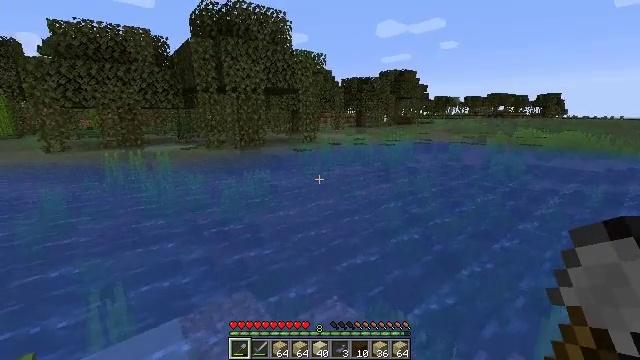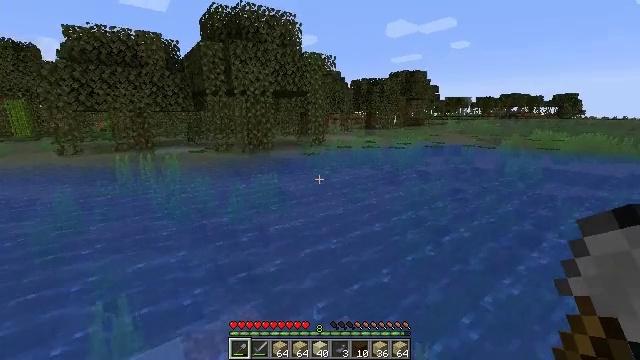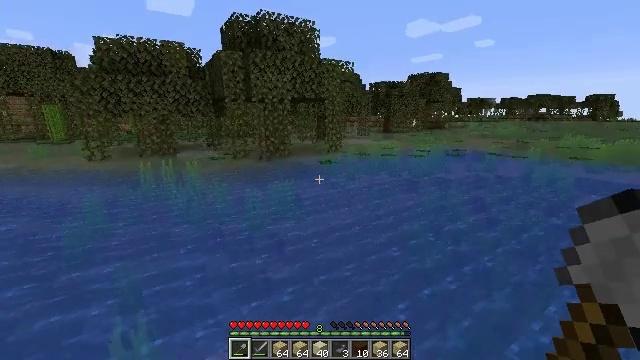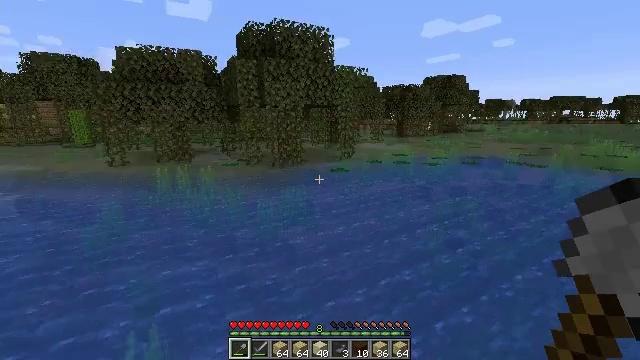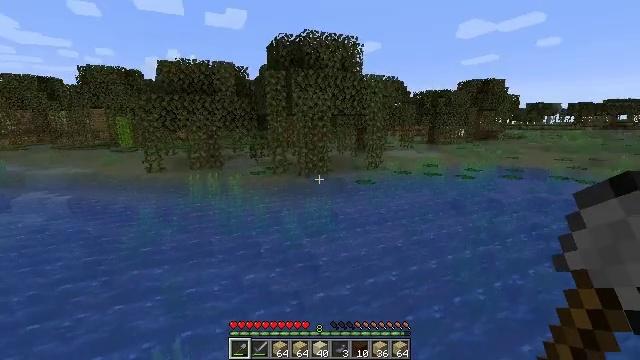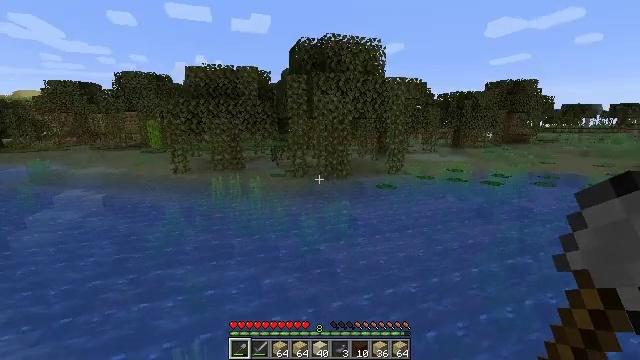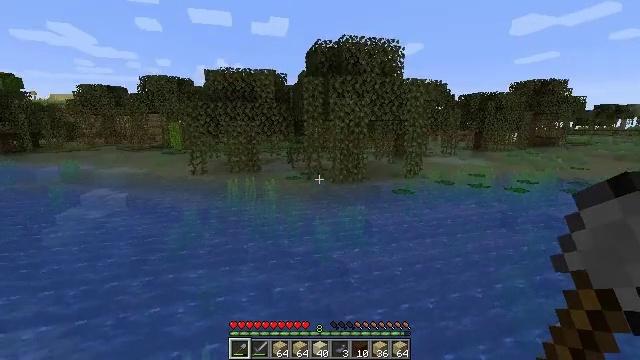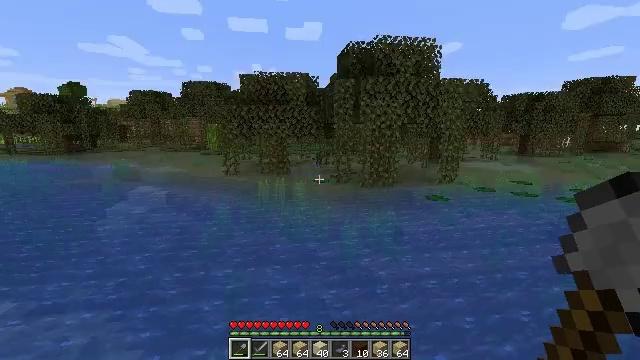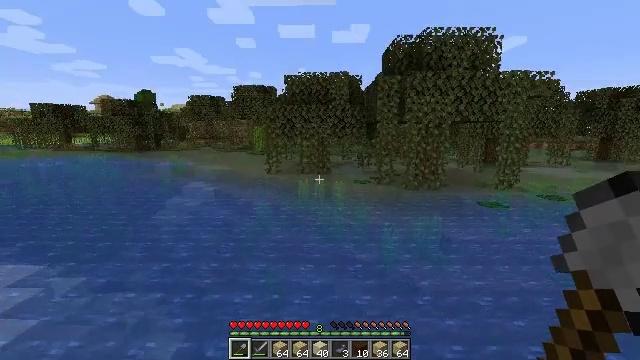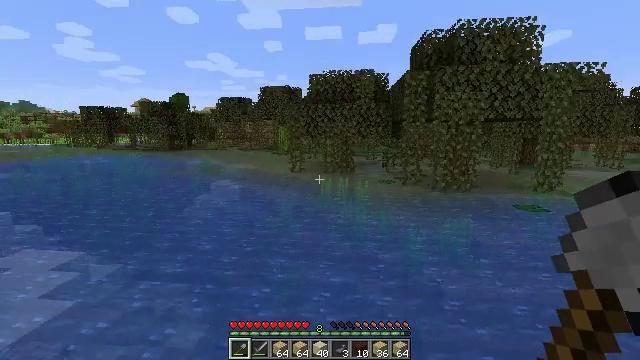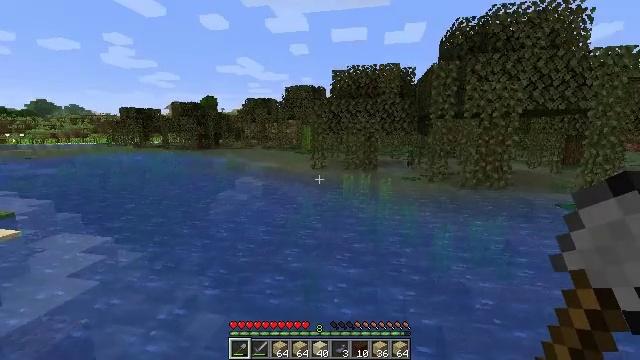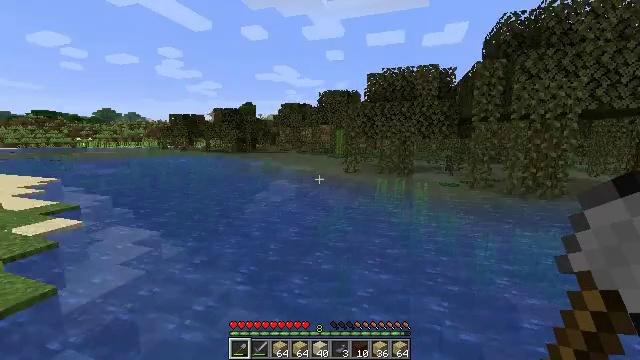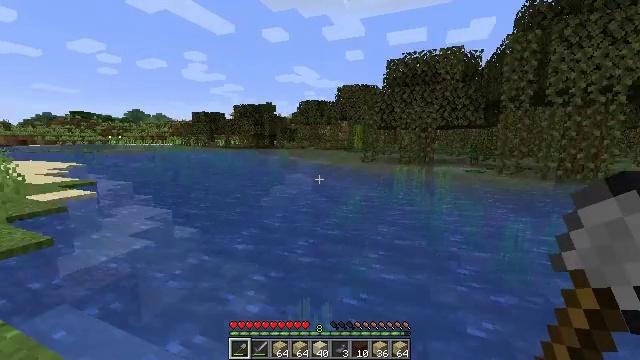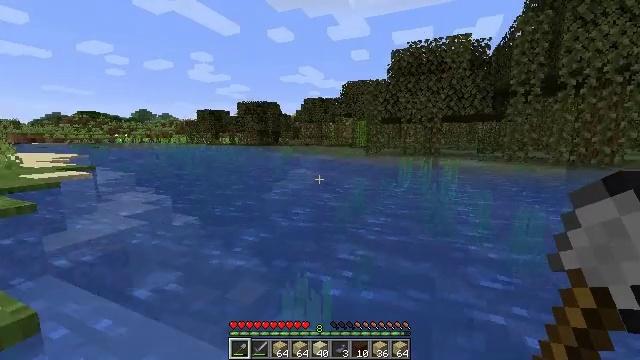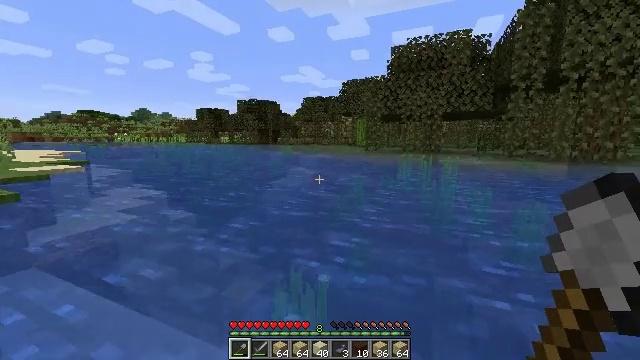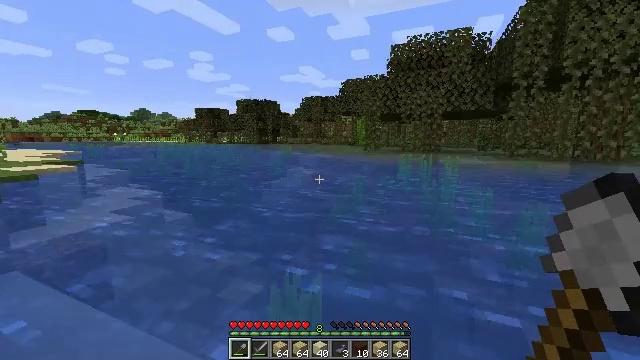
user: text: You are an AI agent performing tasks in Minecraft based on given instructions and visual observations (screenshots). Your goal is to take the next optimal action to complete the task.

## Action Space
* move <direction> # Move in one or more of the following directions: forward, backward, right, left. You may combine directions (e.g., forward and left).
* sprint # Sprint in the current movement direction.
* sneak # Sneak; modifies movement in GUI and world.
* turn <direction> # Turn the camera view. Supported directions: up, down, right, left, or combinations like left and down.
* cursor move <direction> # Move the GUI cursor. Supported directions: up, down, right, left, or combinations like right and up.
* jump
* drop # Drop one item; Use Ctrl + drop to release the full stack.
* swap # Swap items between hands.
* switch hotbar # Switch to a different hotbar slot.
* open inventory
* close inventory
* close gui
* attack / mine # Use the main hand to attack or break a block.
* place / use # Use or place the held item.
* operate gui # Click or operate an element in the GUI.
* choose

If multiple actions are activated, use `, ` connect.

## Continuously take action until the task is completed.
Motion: motion action
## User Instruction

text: Break the sugar cane.
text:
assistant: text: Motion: move forward, turn left, jump
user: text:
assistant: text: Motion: move forward, turn left, jump
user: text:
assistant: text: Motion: move forward, turn left, jump
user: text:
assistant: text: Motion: move forward, turn left, jump
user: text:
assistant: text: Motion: move forward, turn left, jump
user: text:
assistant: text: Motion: move forward, turn left, jump
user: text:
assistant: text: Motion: move forward, turn left, jump
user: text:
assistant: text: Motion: move forward, turn left, jump
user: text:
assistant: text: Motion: move forward, turn left, jump
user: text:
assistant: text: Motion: move forward, turn left, jump
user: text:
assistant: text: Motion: move forward, turn left and up, jump
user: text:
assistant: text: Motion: move forward, turn left, jump
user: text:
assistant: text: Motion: move forward, turn left, jump
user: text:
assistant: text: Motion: move forward, jump
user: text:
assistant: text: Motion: move forward, jump
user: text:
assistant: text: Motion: move forward, jump
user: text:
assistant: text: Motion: move forward, jump
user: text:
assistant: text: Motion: move forward, jump
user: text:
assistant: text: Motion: move forward, jump
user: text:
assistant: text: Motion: move forward, jump
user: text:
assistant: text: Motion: move forward, sprint, jump
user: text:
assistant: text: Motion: move forward, sprint, jump
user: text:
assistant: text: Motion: move forward, sprint, jump
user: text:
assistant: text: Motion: move forward, sprint, jump
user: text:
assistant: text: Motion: move forward, sprint, jump
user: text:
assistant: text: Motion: move forward, sprint, jump
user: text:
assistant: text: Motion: move forward, sprint, jump
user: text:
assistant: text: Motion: move forward, sprint, jump
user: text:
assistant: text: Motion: move forward, sprint
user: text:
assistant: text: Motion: move forward, sprint